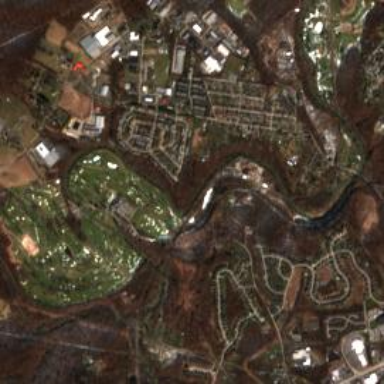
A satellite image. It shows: Golf course surrounded by greenery.